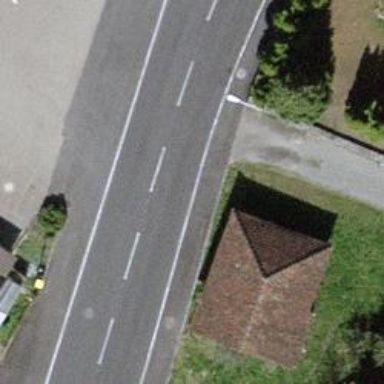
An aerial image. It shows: Unmarked road crossing.